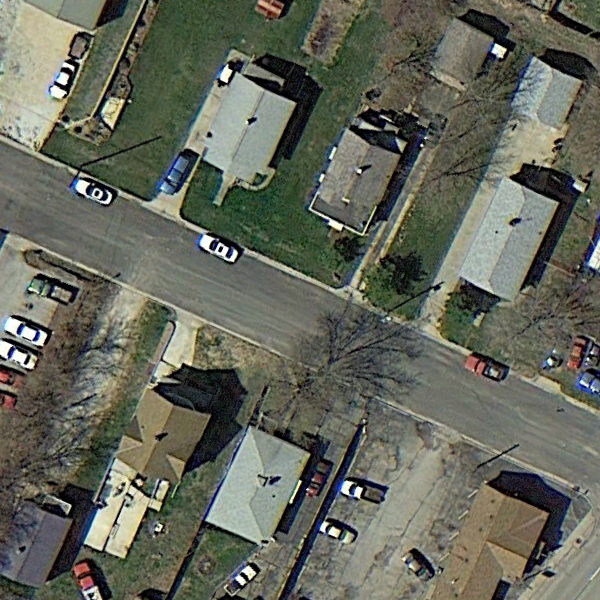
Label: MediumResidential